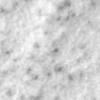
Label: no_change